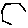
Label: hexagon